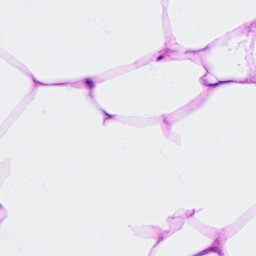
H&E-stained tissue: Breast